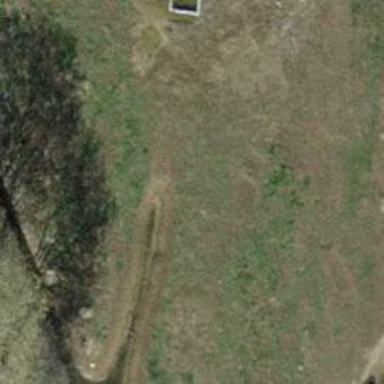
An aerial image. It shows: Culvert tunnel under ditch.